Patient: sex M, age 44
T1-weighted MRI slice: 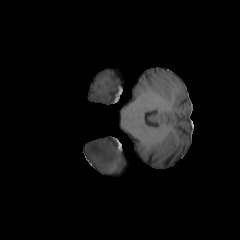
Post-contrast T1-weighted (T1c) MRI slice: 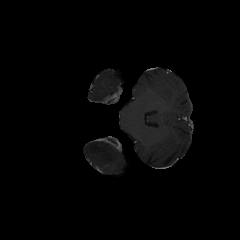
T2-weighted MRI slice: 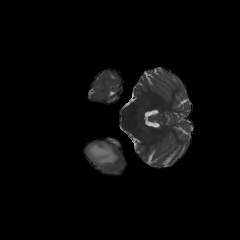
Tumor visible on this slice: yes
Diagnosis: Astrocytoma, IDH-mutant
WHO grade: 3